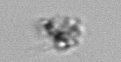
Label: detritus